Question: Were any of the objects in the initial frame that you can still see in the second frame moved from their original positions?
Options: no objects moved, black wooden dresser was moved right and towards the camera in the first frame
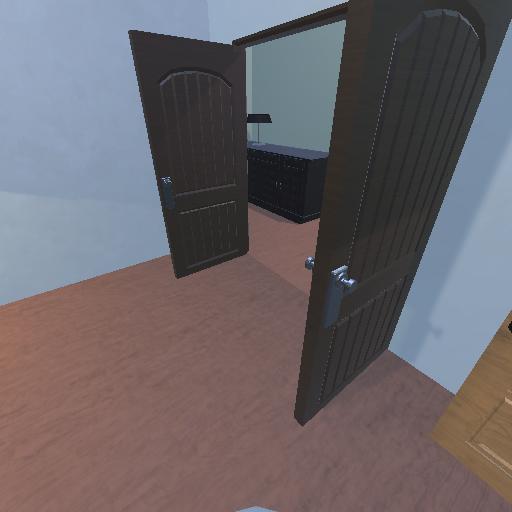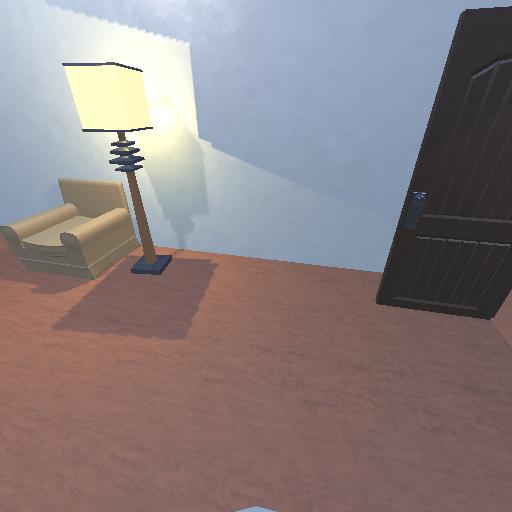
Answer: no objects moved